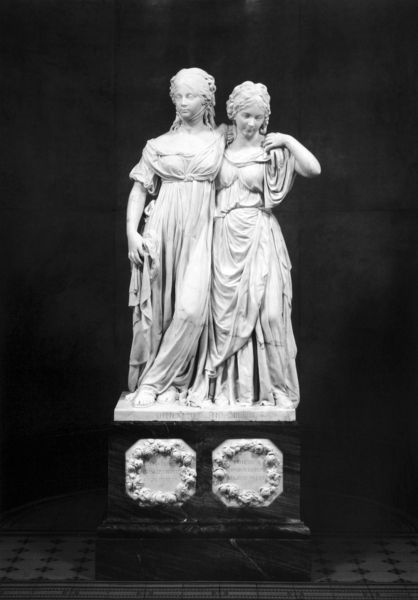
Titel: Doppelstandbild der Prinzessinnen Luise und Friederike von Preußen
Künstler: Johann Gottfried Schadow
Standort: Berlin
Institution: Staatliche Museen Preußischer Kulturbesitz, Nationalgalerie
Schlagwörter: embrace, hands, robes, white, women, black, dress, dresses, girls, hair, ladies, sisters, woman, flowers, floor, flower, classical, stone, girl, young, feet, black and white, bust, bonnet, curls, photo, plaster, sculpture, statue, virgin, marble, arms, wreath, statues, floral, bare, couples, gowns, pedestal, virgen, image, bosom, wigs, knees, bare feet, two women, plait, curly, toes, braids, twin, hugs, pairs, wreaths, plaits, bonnets, statuary, marbles, vrouw, beeld, embraces, linked, two girls - sculpture